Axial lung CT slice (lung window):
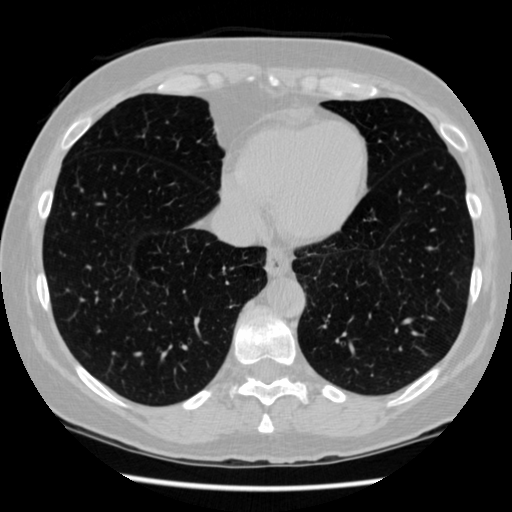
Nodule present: no